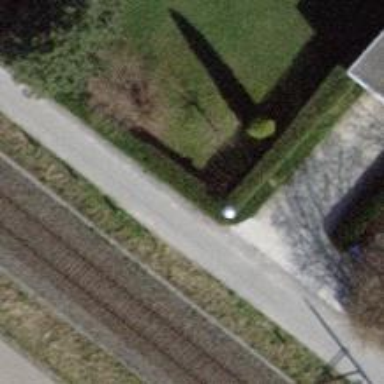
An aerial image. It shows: Hedge acting as barrier.